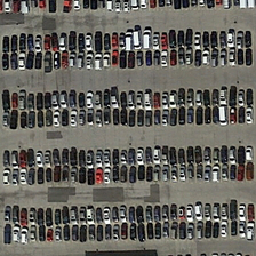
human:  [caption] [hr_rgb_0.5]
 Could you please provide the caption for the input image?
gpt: It's a square parking lot with compact cars in the middle and on the edge.

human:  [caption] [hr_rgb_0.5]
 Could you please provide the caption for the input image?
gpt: This is a parking lot with a small car in the middle.

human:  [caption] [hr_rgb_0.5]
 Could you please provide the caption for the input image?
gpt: Here is a square parking with cars parked compactly in the middle and on the edges.

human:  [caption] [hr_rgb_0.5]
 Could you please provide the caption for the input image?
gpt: Here is square parking with cars that are compact parking in the center and at the end.

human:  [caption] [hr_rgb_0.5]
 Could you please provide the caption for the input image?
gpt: Here is a square parking lot with cars compactly parked in the Middle and NAS edges.